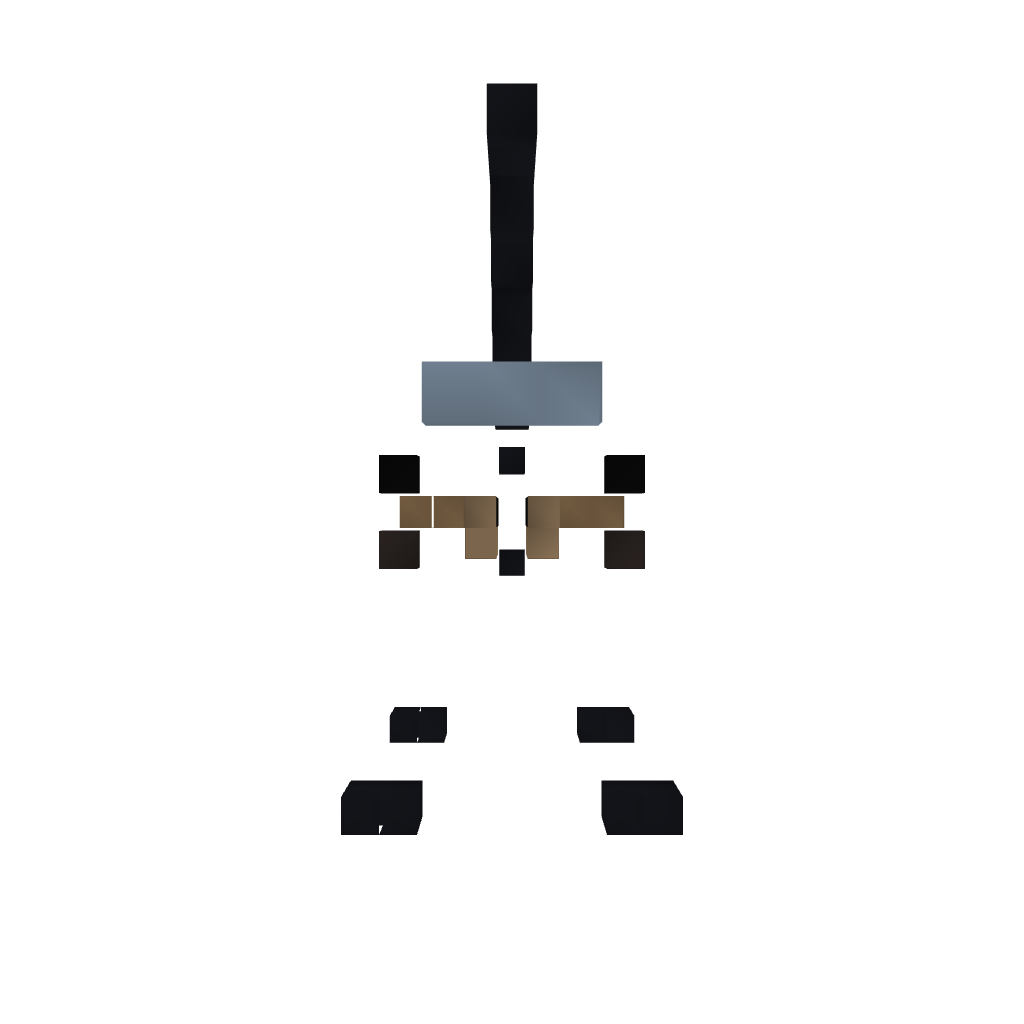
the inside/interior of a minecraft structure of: Trojan Horse Stable